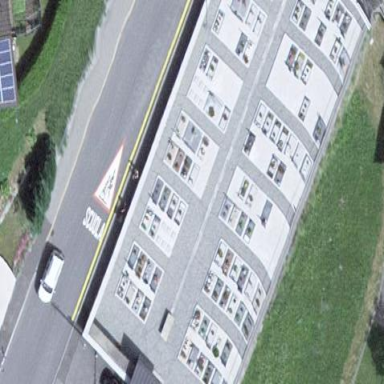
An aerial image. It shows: Cemetery.